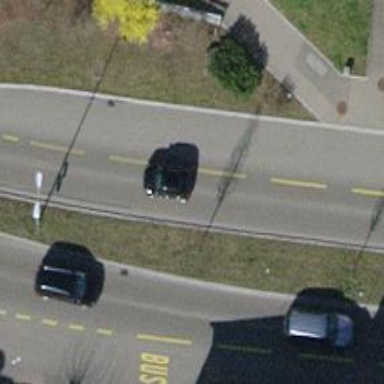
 with cycleway on the right side that is shared with buses."